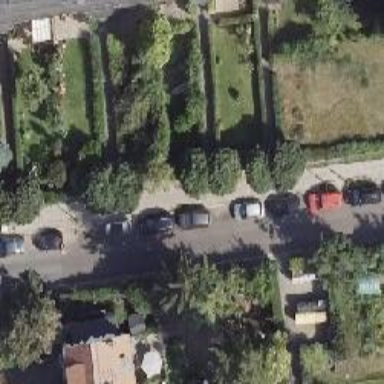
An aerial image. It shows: Residential road with asphalt surface. There is sidewalk on the left side with sett surface.